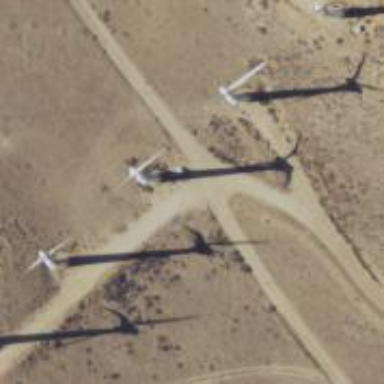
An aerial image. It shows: Wind power generator employing wind turbines.